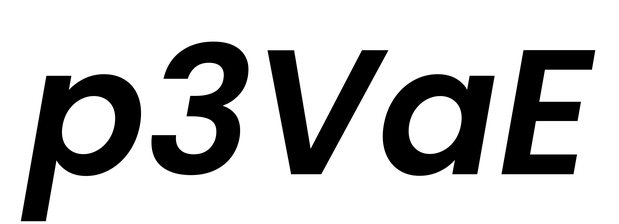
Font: Poppins-SemiBoldItalic